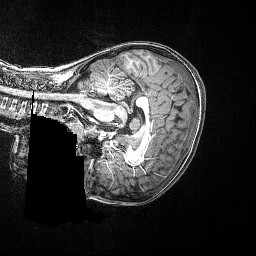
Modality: T1w
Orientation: sagittal
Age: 83
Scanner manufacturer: siemens
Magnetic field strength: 3 T
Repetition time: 2.5 s
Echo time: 0.00347 s